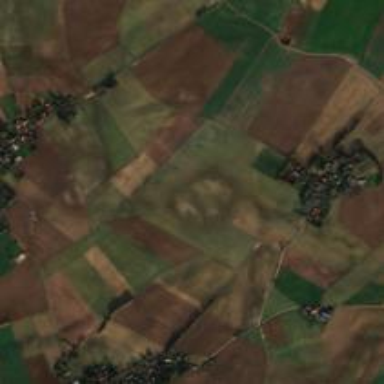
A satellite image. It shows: Picturesque farmland scene.